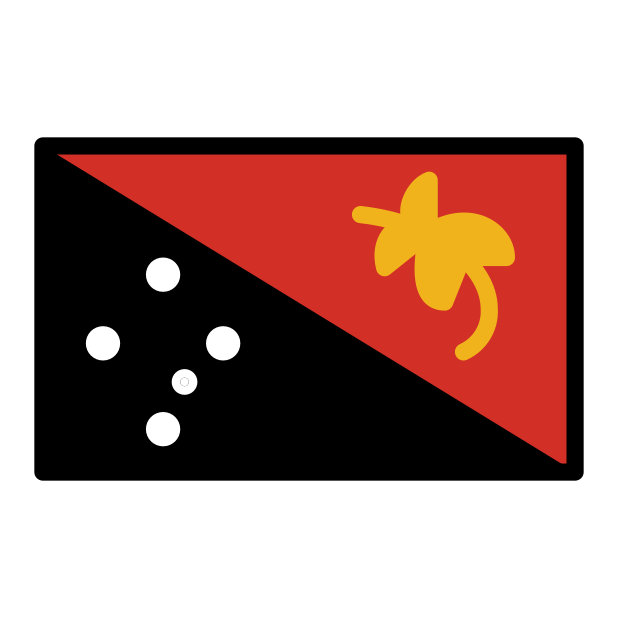
flag: Papua New Guinea